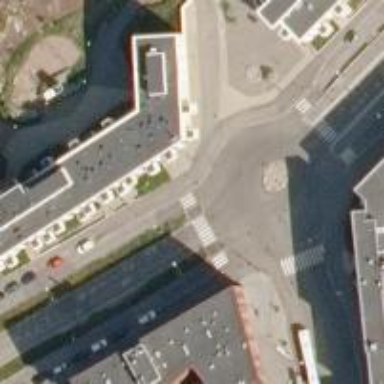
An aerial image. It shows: Asphalt road that forms roundabout at junction.